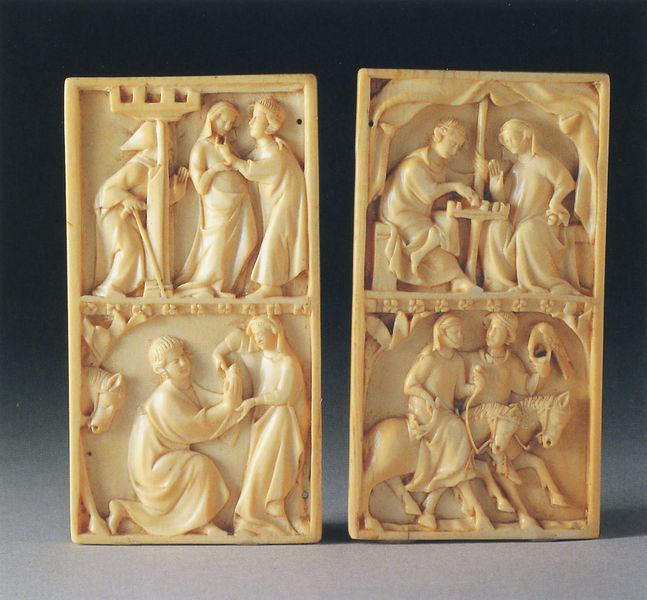
Titel: Buchdeckel aus Elfenbein
Künstler: Frankreich
Institution: Privatbesitz
Schlagwörter: mann, vogel, frauen, menschen, frau, paar, pferd, pferde, reiter, reiten, relief, zwei, bauch, schwanger, spiel, religion, schach, schnitzerei, jesus, stall, maria, reliefs, geschnitzt, josef, domino, zelt, elfenbein, schachspieler